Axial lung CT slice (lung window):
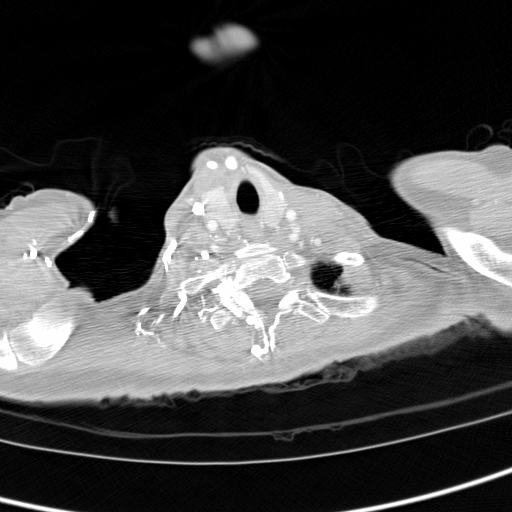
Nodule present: no